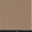
Piece: xx